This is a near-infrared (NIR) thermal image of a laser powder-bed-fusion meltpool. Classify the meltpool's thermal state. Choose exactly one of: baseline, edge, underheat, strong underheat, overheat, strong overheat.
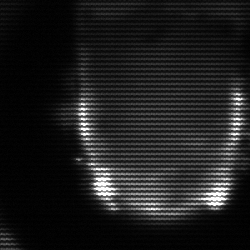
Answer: baseline